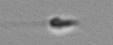
Label: flagellate_morphotype3